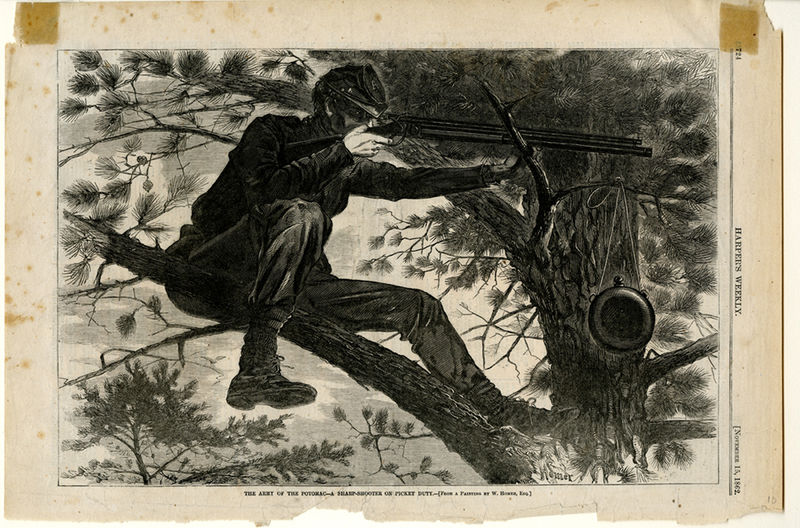
Titel: The Army of the Potomac -- A Sharpshooter on Picket Duty
Künstler: Winslow Homer
Standort: Amherst (Massachusetts, USA)
Institution: Mead Art Museum, Amherst College
Schlagwörter: soldier, tree, gun, hunter, rifle, hunt, canteen, sharpshooter, harpers weekly, shooter, potomac